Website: macys
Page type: delivery-shipping
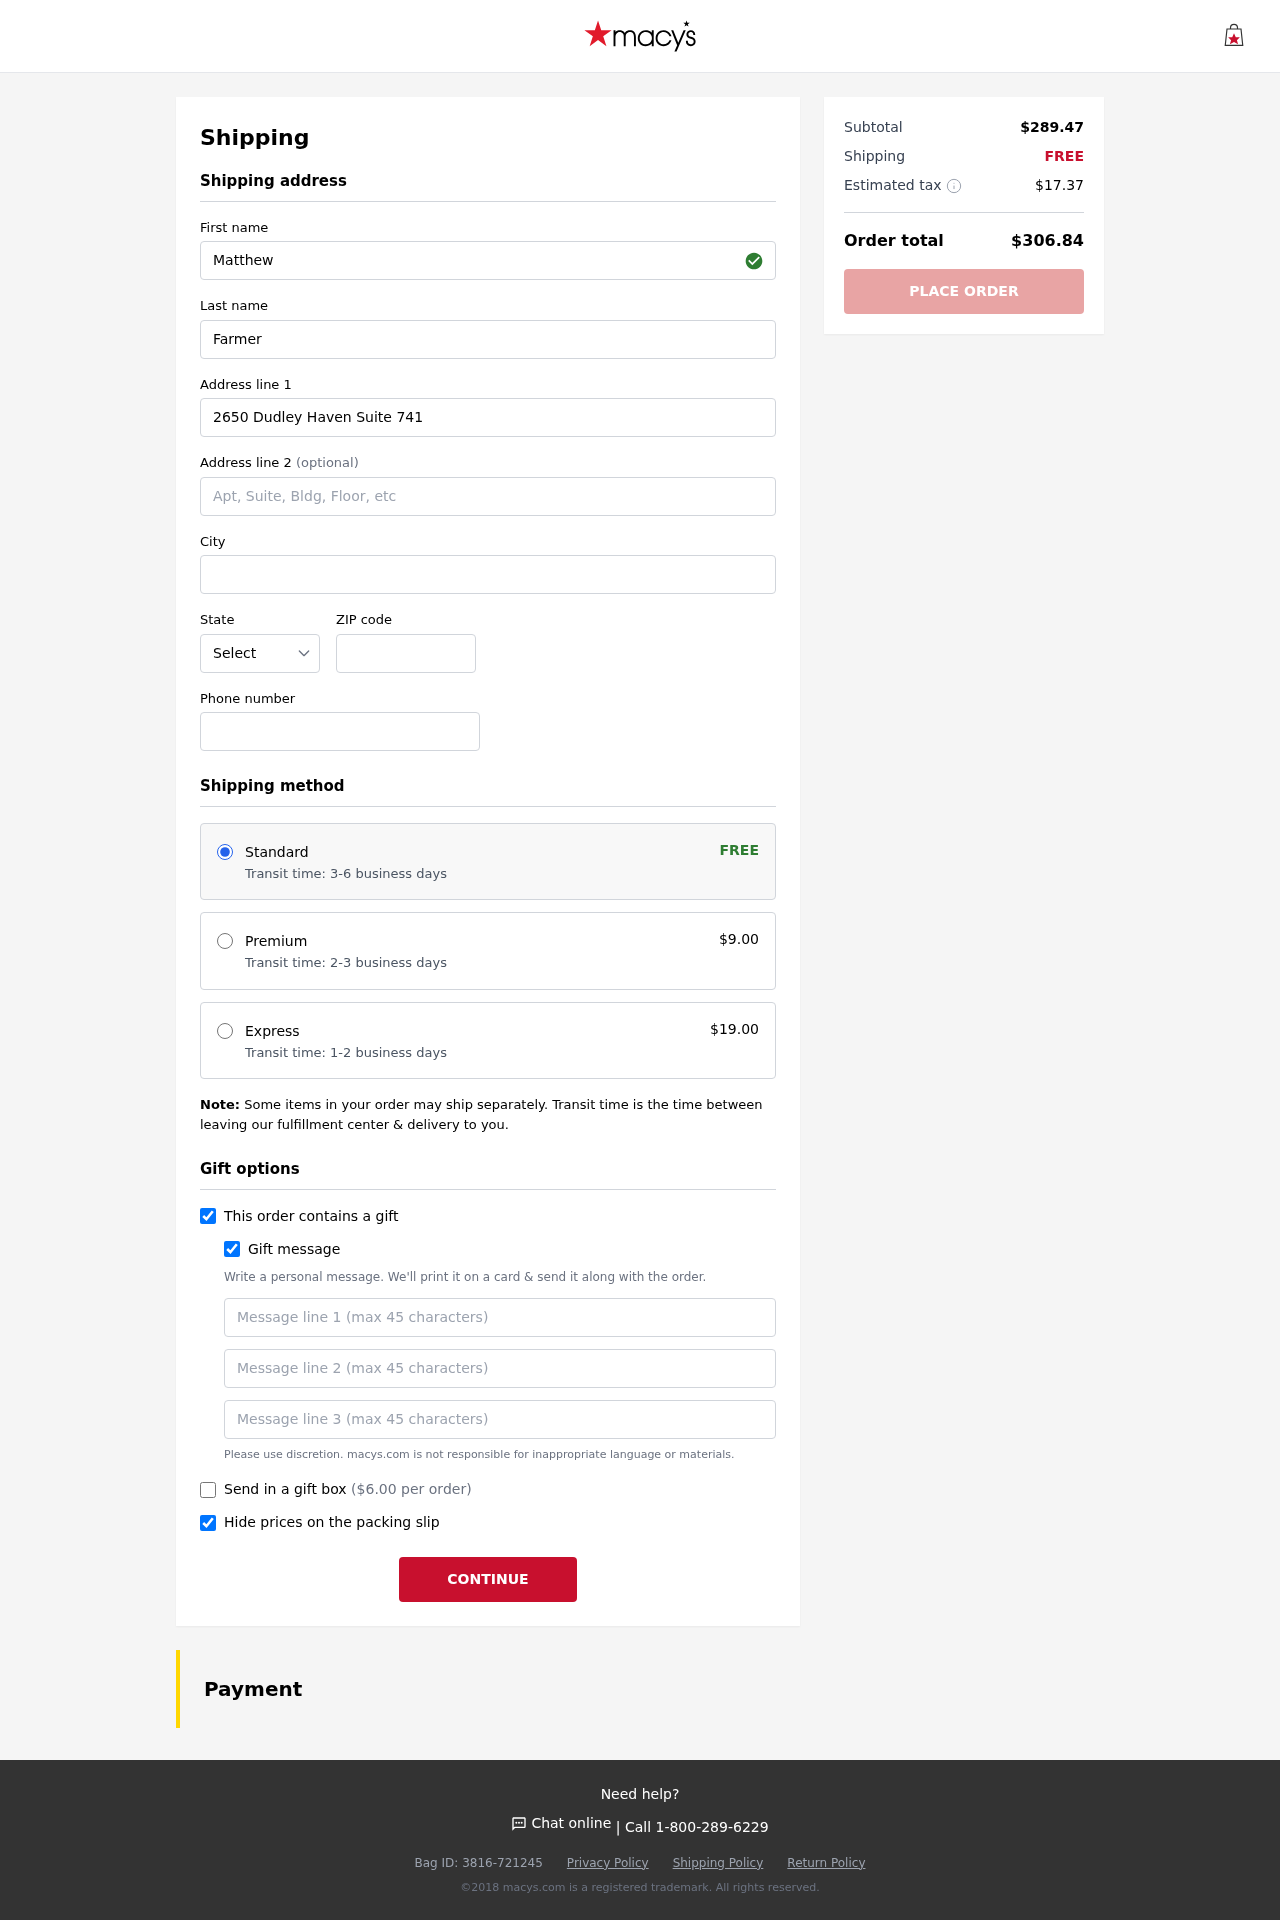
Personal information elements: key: PII_STATE_ABBR
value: MN
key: PII_FIRSTNAME
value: Matthew
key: PII_LASTNAME
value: Farmer
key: PII_STREET
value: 2650 Dudley Haven Suite 741
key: PII_CITY
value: South Alexishaven
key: PII_POSTCODE
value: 92398
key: PII_PHONE
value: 7622930961
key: PII_GIFT_MESSAGE
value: Hey Colleen, I stumbled upon these Chelsea boots and instantly thought of you—I know how much you love that sleek look! I hope they add a little extra flair to your outfits. Enjoy!  Matthew
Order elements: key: ORDER_SHIPPING_STANDARD
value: Transit time: 3-6 business days
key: ORDER_SHIPPING_COST
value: FREE
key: ORDER_SHIPPING_PREMIUM
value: Transit time: 2-3 business days
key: ORDER_SHIPPING_PREMIUM_PRICE
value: $9.00
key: ORDER_SHIPPING_EXPRESS
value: Transit time: 1-2 business days
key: ORDER_SHIPPING_EXPRESS_PRICE
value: $19.00
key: ORDER_GIFT_BOX_PRICE
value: ($6.00 per order)
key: ORDER_SUBTOTAL
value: $289.47
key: ORDER_SHIPPING_COST2
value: FREE
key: ORDER_TAX
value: $17.37
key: ORDER_TOTAL
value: $306.84